Interaction volume radius: 5 \u00c5
Interaction volume height: 10 \u00c5
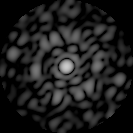
Disorder parameter: 0.8525